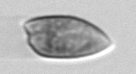
Label: Prorocentrum_dentatum